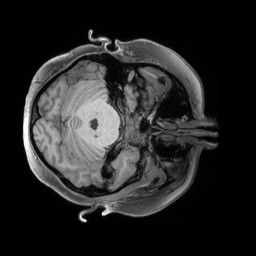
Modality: T1w
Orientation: axial
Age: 29
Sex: female
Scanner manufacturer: siemens
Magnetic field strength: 3 T
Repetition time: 2.4 s
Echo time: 0.00228 s